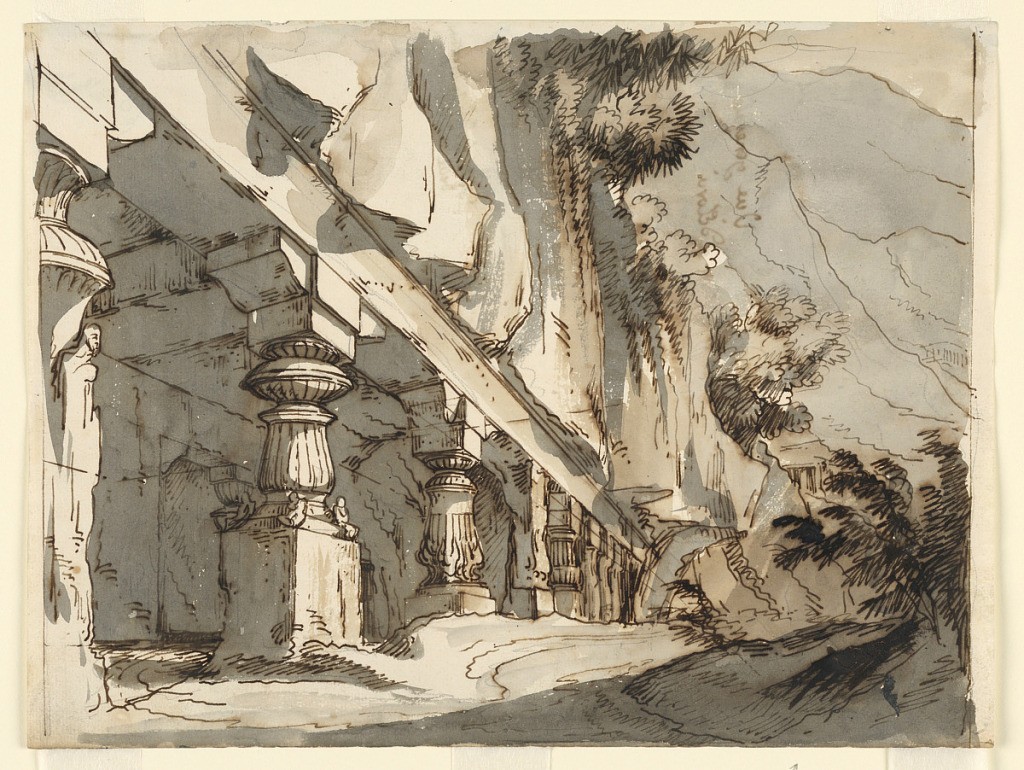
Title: Stage Design, Cave and Temple
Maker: Romolo Achille Liverani, Italian, 1809 - 1872
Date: early 19th century
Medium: Pen and sepia ink, brush and wash on paper
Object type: Drawing
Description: Horizontal rectangle. Caves in rocks with sculptured columns to support outside walls.